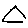
Label: triangle